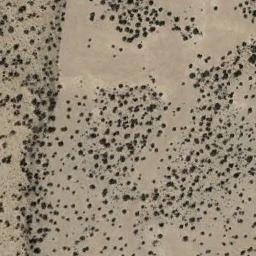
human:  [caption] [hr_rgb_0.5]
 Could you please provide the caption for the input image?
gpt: Chaparral is evenly distributed on the sand .

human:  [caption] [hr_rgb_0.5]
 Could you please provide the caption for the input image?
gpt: You can see a lot of weeds on this desert .

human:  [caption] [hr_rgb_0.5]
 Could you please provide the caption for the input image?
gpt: The chaparral is consist of many bushes on the desert .

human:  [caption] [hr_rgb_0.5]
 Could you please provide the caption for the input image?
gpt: A lot of dense small chaparrals grow in the desert .

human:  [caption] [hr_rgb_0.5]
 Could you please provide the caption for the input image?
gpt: The chaparral is not evenly distributed .